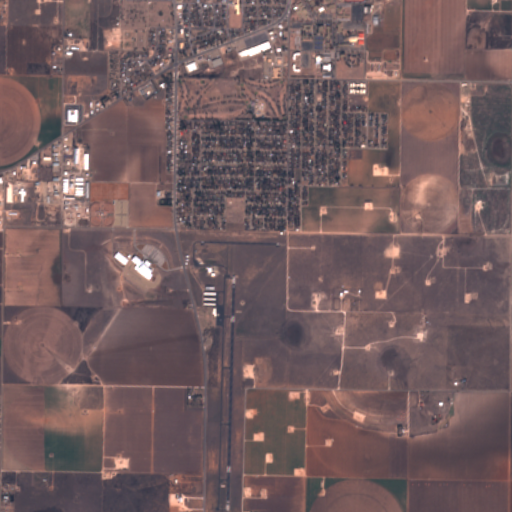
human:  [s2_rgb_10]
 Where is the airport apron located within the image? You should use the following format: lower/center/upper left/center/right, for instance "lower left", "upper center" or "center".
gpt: The airport apron is located in the center of the image.
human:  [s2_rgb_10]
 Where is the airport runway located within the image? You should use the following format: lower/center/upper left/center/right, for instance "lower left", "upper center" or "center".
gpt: The airport runway is located in the lower center of the image.
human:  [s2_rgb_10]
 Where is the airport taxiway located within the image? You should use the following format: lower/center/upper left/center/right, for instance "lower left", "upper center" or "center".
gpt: The airport taxiway is located in the lower center of the image.
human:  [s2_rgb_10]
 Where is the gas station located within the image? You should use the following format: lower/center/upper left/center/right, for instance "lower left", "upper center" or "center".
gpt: The gas station is located in the upper left of the image.
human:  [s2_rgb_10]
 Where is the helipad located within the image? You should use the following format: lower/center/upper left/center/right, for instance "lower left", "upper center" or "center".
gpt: The helipad is located in the upper center of the image.
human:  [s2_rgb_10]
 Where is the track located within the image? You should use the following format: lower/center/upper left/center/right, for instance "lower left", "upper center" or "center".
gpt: The track is located in the upper right of the image.
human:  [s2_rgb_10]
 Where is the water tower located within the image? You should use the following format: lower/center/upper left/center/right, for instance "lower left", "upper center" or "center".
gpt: The water tower is located in the center of the image.
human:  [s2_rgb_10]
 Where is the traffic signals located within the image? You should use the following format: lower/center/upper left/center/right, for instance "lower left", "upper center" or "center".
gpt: The traffic signals is located in the upper center of the image.
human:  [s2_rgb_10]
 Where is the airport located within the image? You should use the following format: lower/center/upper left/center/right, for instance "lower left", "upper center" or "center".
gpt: There is no airport in the image.